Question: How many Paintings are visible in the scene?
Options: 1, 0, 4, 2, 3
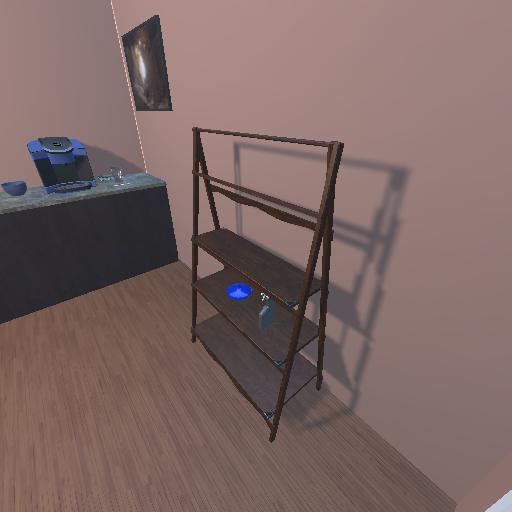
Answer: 1